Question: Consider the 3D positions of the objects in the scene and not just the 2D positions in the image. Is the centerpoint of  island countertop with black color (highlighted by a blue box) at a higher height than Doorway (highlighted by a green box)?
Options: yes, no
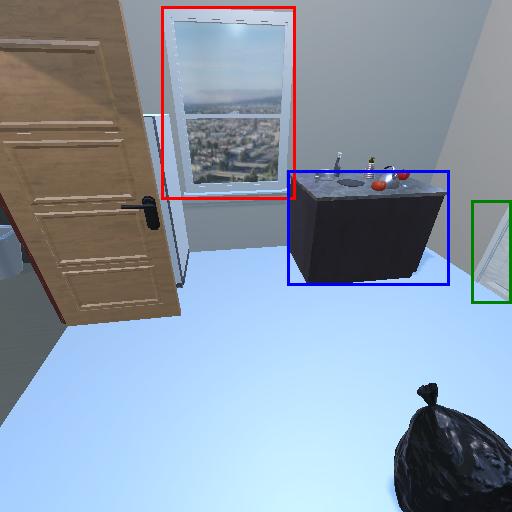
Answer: yes